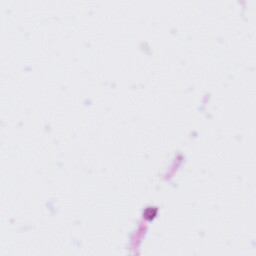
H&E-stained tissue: Liver